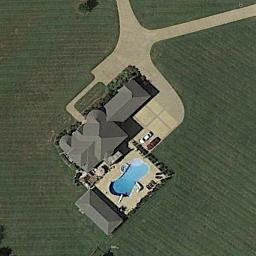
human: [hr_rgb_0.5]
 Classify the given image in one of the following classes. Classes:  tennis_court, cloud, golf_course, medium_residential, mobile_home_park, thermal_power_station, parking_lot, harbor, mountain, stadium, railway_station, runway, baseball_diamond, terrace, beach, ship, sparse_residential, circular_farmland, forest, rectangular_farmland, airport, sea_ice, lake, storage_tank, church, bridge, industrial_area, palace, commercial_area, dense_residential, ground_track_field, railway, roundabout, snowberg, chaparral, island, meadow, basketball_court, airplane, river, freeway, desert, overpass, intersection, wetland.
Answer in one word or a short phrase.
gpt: sparse_residential